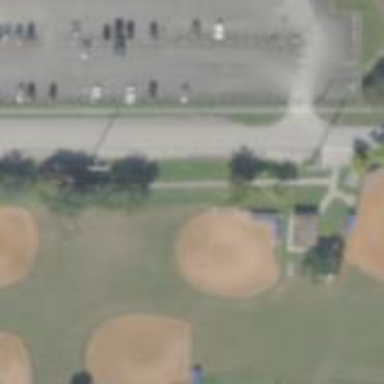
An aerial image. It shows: Softball pitch for leisure and sport activities.